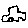
Label: car